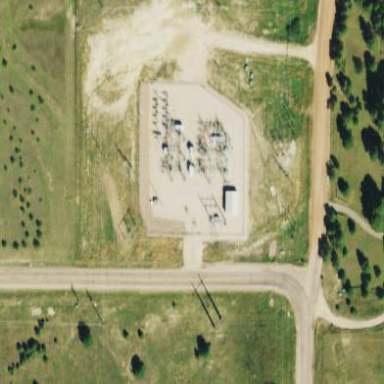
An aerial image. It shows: Fenced power substation at the transmission level.